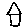
Label: house